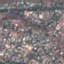
Land use / land cover: Residential